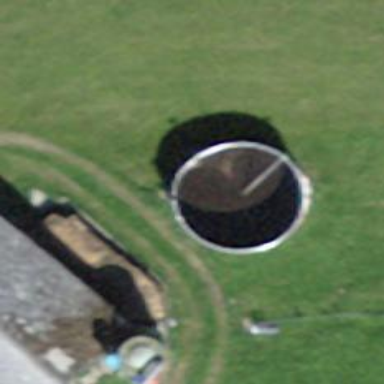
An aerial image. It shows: Storage tank that is man-made.